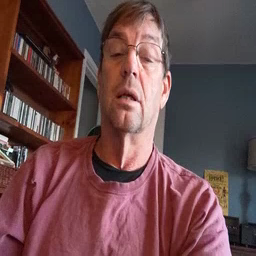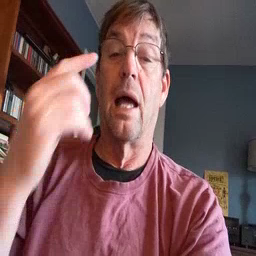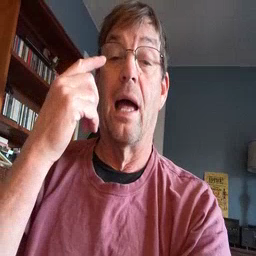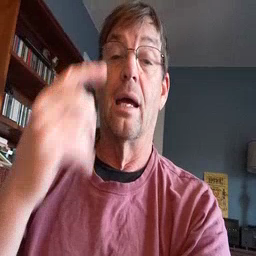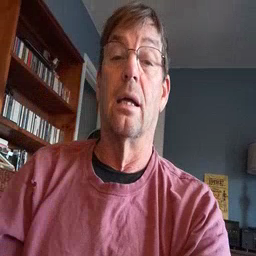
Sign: eye